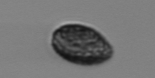
Label: Pseudochattonella_farcimen